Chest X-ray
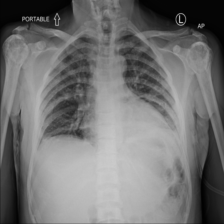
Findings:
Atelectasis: negative
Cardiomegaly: negative
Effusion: negative
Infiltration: negative
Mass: negative
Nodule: negative
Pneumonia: negative
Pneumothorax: negative
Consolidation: negative
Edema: negative
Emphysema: negative
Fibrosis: negative
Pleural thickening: negative
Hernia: negative